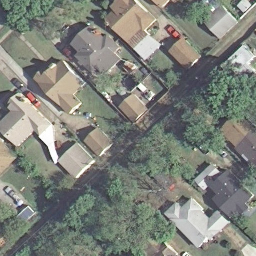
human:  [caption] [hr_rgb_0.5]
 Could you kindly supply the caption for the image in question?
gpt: A medium residential area with plants flurish .

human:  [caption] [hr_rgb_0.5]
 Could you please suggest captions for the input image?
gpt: Many houses arranged neatly surrounded by verdant trees in the medium residential area .

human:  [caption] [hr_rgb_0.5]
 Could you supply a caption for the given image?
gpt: It is a medium residential area with a narrow road goes through this area .

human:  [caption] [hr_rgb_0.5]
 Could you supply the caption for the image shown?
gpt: A medium residential area with many houses arranged neatly .

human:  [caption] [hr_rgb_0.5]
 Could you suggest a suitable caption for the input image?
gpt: This is a medium residential area with a narrow road goes through this area .